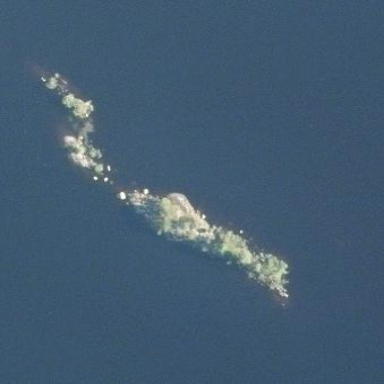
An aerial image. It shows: Islet.